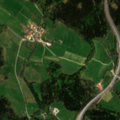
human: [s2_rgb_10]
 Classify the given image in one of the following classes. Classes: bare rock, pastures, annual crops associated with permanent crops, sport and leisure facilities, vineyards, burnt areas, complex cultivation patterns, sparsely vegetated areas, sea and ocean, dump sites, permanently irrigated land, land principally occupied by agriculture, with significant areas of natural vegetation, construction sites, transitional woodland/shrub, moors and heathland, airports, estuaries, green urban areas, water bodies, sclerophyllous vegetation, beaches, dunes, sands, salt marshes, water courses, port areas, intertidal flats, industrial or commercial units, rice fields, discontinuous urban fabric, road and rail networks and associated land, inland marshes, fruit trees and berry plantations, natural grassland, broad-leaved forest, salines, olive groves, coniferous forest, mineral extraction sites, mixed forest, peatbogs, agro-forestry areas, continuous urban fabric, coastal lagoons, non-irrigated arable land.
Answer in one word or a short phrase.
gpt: pastures, coniferous forest, mixed forest